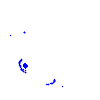
Particle: pion